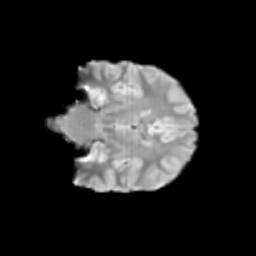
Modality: T2w
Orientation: coronal
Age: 12
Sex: female
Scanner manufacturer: siemens
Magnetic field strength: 3 T
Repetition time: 3.8 s
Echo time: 0.07 s